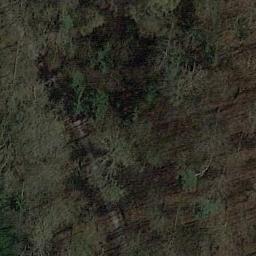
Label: forest